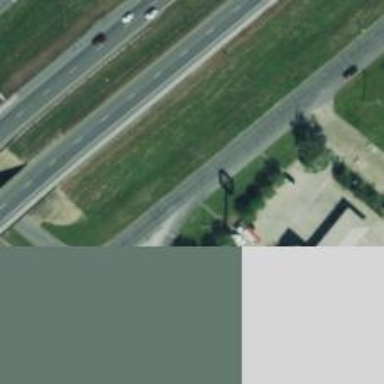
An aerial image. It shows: Asphalt road with primary link designation.